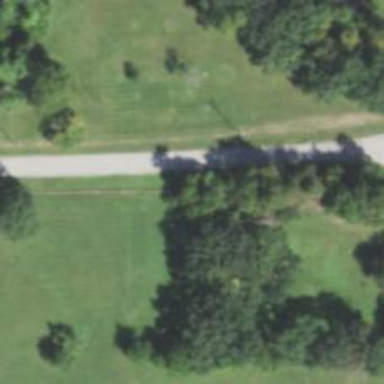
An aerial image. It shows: Disc golf tee.